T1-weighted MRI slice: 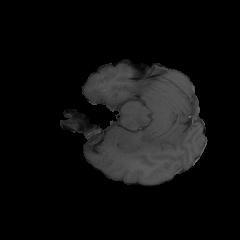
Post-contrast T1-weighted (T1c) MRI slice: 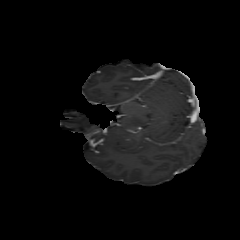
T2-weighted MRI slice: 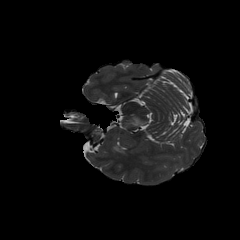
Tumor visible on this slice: yes